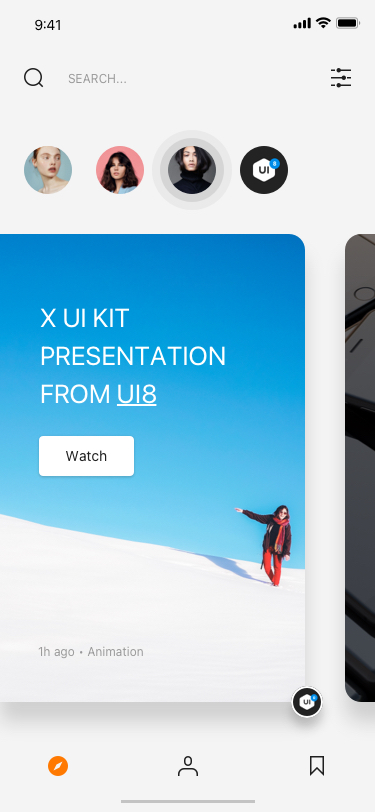
Text in this UI design:
x ui kit presentation from ui8
1h ago • Animation